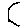
Label: hexagon